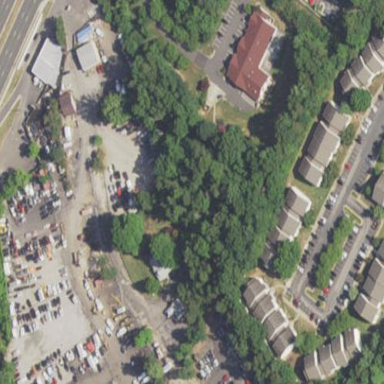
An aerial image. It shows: Shelter as social facility.